Interaction volume radius: 5 \u00c5
Interaction volume height: 20 \u00c5
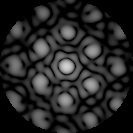
Disorder parameter: 0.2719